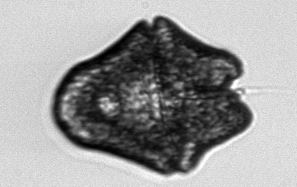
Label: Akashiwo